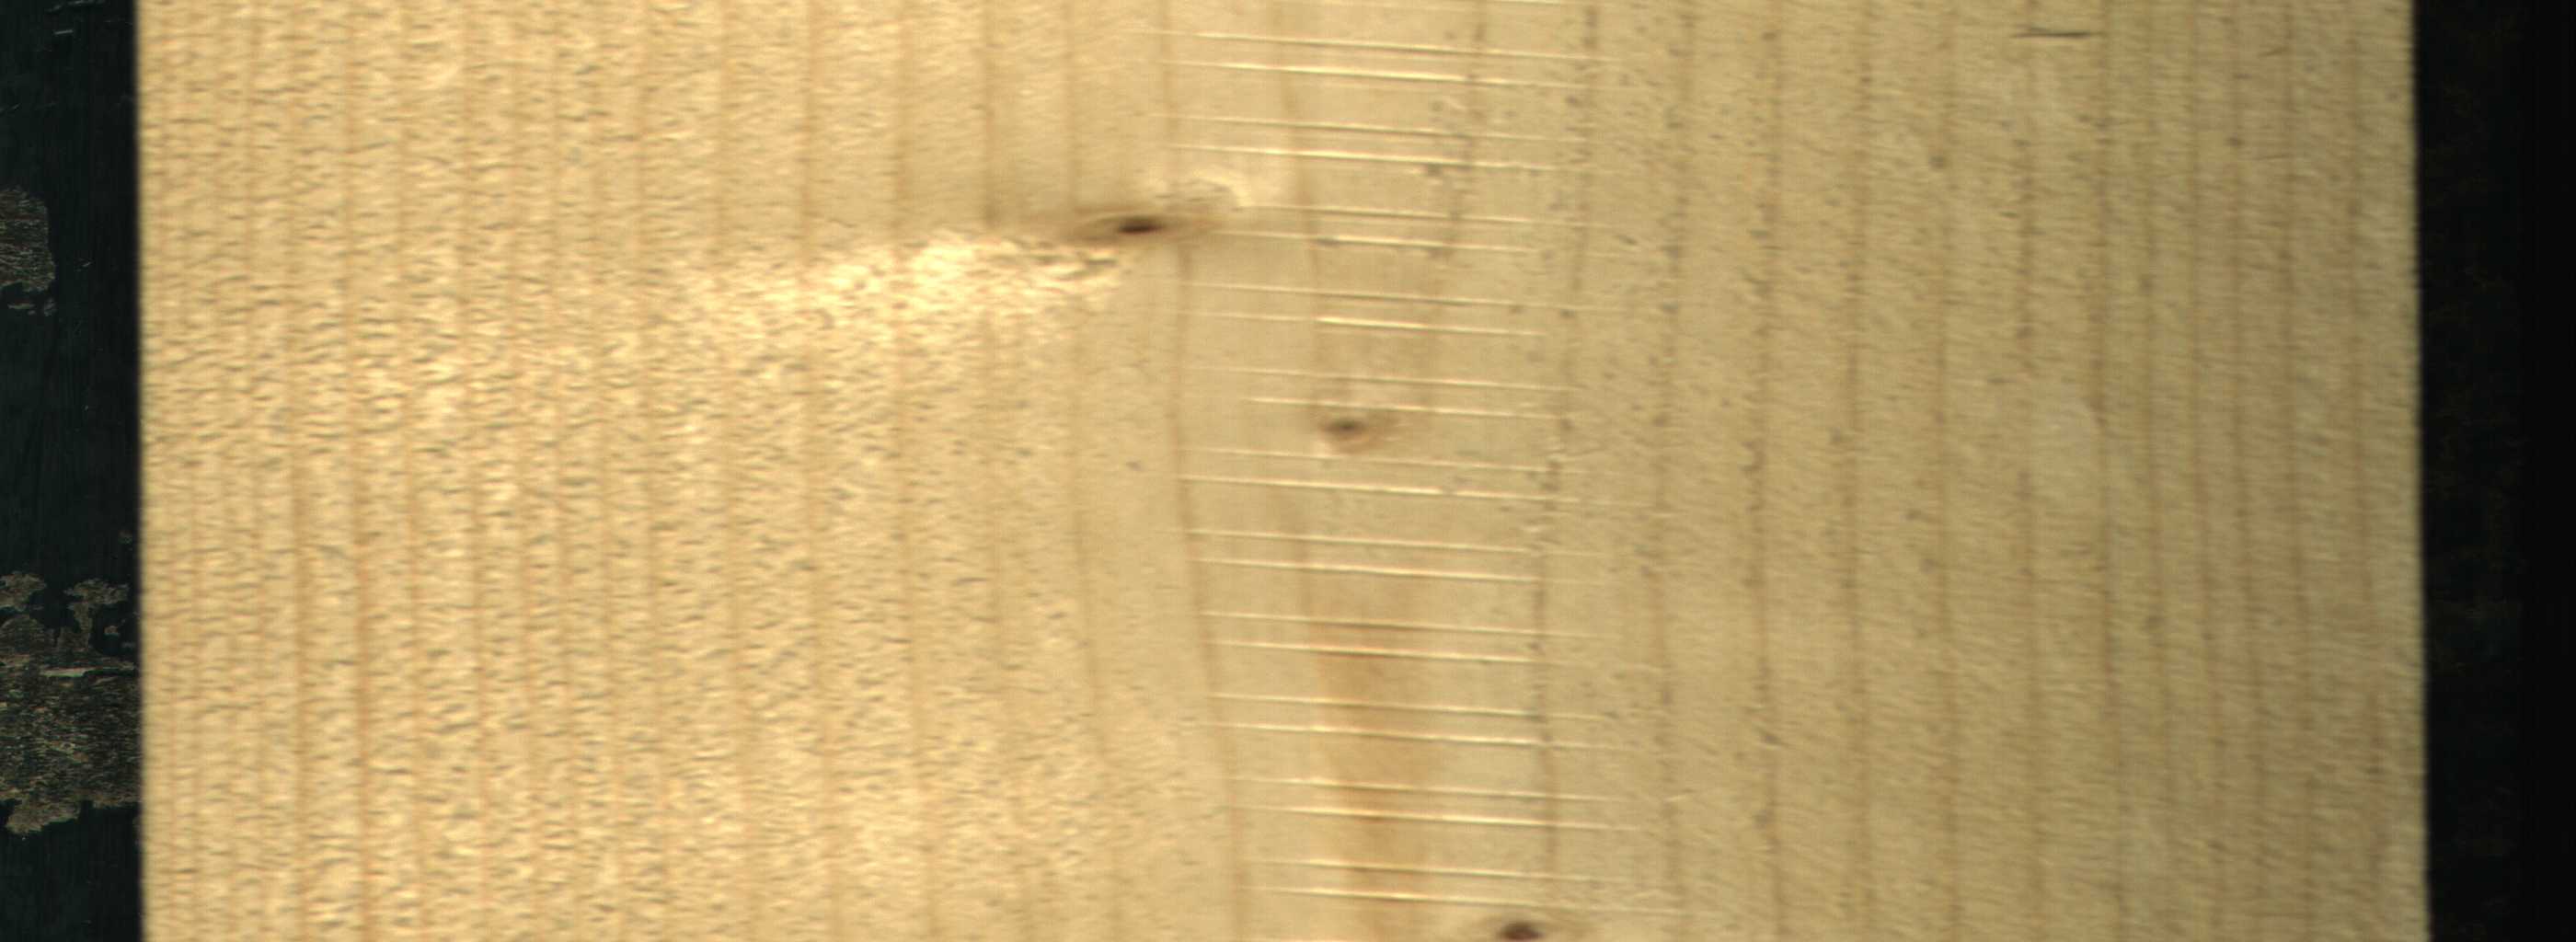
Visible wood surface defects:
Live_Knot
Live_Knot
Live_Knot